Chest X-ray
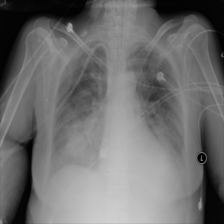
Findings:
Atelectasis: negative
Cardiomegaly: negative
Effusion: negative
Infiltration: negative
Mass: negative
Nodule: negative
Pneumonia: negative
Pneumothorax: negative
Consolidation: negative
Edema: negative
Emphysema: negative
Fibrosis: negative
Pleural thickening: negative
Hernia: negative